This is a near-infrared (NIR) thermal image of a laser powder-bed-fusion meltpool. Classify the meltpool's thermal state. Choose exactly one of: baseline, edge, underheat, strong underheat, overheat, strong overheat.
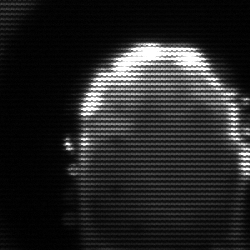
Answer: baseline